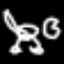
Label: frog